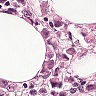
Metastatic tissue present: yes